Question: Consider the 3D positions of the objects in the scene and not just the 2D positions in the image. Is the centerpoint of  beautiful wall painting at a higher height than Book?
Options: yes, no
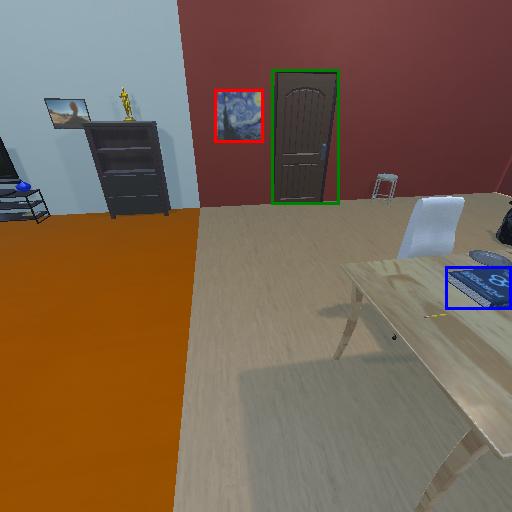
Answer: yes